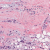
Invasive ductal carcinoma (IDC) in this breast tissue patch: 1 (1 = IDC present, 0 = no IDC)